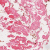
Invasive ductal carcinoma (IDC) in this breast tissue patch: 0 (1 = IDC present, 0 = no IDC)